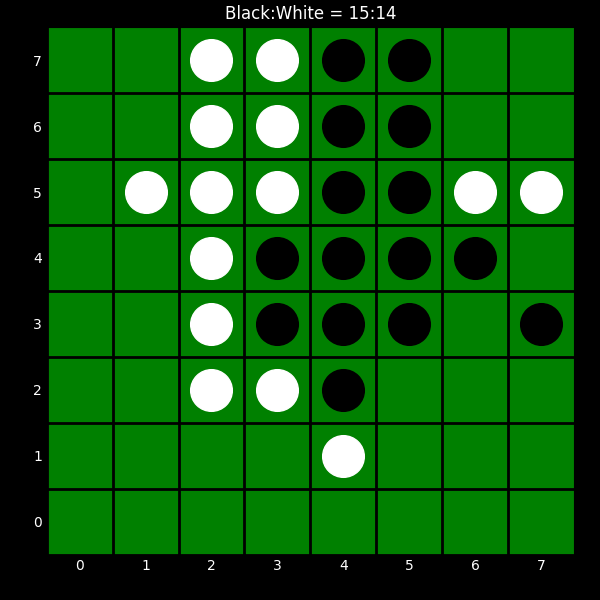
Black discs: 15
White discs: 14